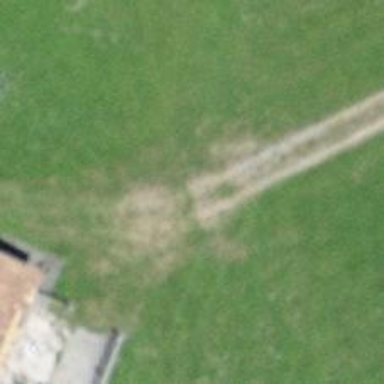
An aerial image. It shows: Track with grade 3 surface.